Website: lowes
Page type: customer-info-address
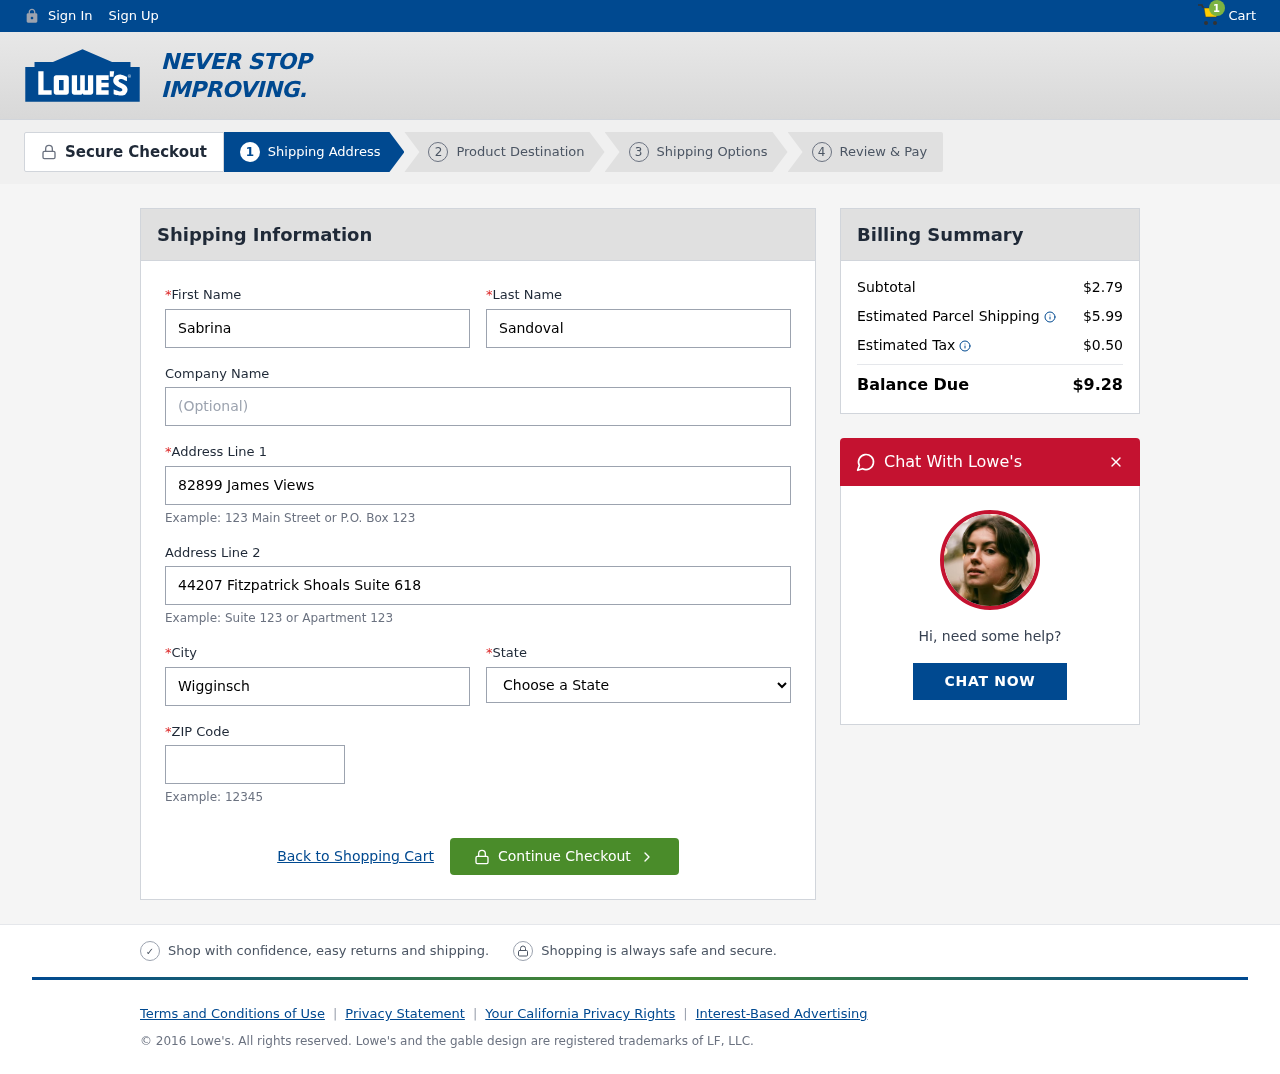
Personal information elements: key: PII_CITY
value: Wigginschester
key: PII_FIRSTNAME
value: Sabrina
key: PII_LASTNAME
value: Sandoval
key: PII_POSTCODE
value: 97085
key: PII_STATE
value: Vermont
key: PII_STREET
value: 82899 James Views
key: PII_STREET2
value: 44207 Fitzpatrick Shoals Suite 618
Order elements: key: ORDER_NUM_ITEMS
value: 1
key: ORDER_SUBTOTAL
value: $2.79
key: ORDER_SHIPPING_COST
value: $5.99
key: ORDER_TAX
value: $0.50
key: ORDER_TOTAL
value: $9.28